Question: I want a regular expression that matches all instances of "capitalizedExactlyThisWay" that are not capitalizedExactlyThisWay.

I created a function that finds the indexes of all case insensitive matches and then pushes the values back in <URL>
But I would rather just say something like 'text.replace(regexp,"<highlight>$1</highlight>");'
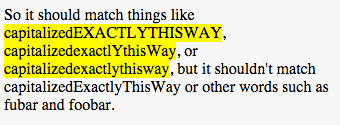
Answer: 'replace' has a callback function too.
'''
s = s.replace(reg1, function(m){
if(m===word) return m;
return '<highlight>'+m+'</highlight>';
});
'''